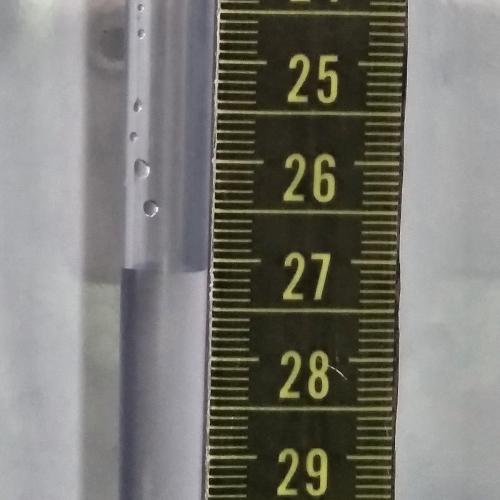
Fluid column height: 27.1 cm